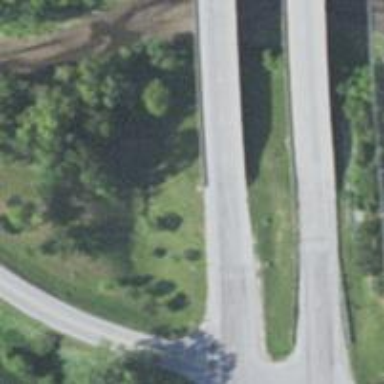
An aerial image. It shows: Bridge on trunk expressway.